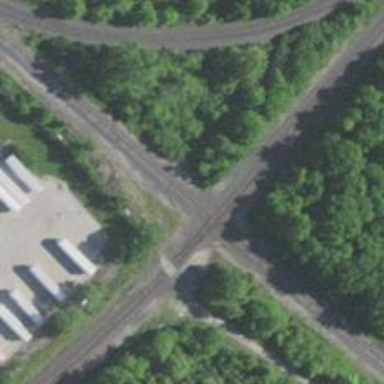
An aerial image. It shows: Railway crossing.